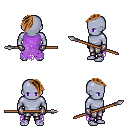
a pixel art fantasy rpg character, male body template, dark elf, purple skin, maroon tattered cape, metal pants, brown long mohawk hairstyle, metal gloves, spear, four views (front, back, left, right), 2x2 character sprite sheet, small pixel art, hard edges, no anti-aliasing